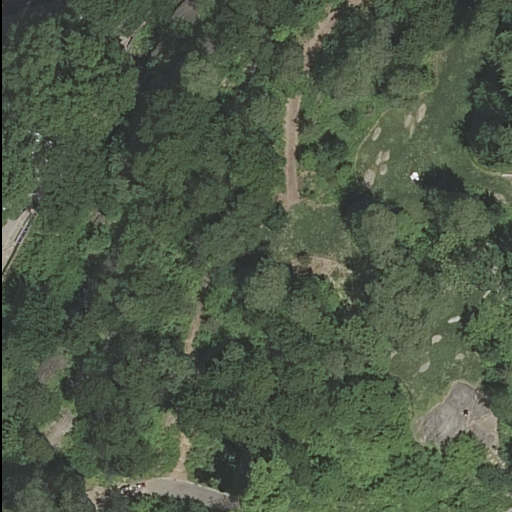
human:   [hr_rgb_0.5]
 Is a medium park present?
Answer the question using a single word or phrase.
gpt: no

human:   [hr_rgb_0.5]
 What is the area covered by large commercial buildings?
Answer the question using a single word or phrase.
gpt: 0m2

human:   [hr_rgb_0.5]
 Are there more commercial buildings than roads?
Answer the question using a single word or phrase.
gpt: no

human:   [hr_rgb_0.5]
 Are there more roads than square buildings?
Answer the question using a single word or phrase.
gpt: yes

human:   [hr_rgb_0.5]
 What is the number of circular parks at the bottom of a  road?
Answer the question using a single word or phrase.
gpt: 0

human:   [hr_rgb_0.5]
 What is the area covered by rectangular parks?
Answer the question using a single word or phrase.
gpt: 10633m2

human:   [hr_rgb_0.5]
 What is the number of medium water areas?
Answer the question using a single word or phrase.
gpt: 0

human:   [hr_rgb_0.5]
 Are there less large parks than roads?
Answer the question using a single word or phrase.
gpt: yes

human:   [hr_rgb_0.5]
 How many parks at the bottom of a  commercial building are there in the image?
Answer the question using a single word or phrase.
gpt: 0

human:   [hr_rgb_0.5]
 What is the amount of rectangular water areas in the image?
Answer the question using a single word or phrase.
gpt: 0

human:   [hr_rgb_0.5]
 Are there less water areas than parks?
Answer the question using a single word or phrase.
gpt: yes

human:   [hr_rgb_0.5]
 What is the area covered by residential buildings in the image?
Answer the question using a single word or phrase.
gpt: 0m2

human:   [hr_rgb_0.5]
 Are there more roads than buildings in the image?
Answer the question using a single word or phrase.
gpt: yes

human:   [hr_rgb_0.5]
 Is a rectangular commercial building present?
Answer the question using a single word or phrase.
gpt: no

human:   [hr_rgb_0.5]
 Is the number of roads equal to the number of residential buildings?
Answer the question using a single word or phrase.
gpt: no

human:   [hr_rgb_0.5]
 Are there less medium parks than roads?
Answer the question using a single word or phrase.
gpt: yes

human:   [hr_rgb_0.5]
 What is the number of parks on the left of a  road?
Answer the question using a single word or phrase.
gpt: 0

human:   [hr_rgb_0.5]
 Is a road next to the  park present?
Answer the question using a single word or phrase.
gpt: yes

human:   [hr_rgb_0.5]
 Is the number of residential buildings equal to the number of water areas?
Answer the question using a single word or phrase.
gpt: yes

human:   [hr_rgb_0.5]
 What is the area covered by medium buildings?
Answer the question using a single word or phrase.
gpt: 0m2

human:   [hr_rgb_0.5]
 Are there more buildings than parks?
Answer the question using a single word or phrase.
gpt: no

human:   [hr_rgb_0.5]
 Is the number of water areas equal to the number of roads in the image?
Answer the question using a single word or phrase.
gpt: no

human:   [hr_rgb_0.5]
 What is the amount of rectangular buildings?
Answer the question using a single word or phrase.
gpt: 0

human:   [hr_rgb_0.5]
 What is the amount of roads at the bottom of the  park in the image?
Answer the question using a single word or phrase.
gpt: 15

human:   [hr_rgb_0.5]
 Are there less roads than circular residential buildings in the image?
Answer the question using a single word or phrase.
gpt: no

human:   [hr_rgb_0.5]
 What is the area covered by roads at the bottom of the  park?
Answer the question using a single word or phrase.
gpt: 0m2

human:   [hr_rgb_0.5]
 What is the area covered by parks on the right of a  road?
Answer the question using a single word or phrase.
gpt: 10633m2

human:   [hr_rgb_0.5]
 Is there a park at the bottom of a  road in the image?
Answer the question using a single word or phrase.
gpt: no

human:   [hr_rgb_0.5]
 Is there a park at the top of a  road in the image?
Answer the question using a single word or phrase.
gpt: yes

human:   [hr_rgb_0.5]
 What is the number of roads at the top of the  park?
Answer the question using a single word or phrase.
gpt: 0

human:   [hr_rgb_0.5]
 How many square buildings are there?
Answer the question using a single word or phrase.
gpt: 0

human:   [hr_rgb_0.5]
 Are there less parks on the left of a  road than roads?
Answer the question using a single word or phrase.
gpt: yes

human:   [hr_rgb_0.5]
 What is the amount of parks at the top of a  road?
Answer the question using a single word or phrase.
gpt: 1

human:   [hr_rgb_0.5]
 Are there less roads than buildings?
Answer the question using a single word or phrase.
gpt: no

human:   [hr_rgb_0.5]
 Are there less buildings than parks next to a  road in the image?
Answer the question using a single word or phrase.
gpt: yes

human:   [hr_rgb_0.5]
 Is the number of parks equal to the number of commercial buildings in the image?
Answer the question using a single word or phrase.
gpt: no